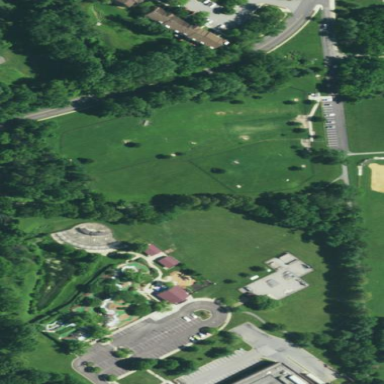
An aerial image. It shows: Recreational ground known as park.